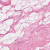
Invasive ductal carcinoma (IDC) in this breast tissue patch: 0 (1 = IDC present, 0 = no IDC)